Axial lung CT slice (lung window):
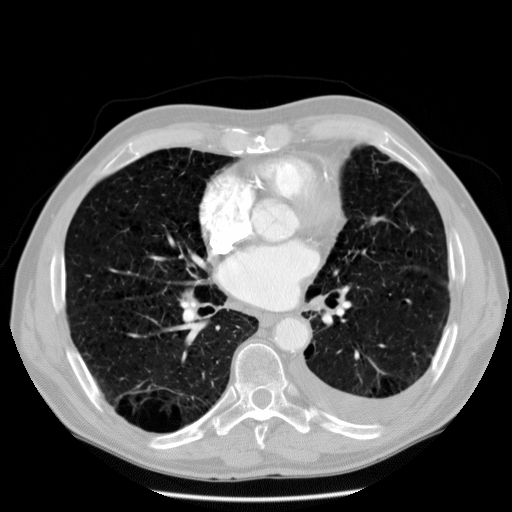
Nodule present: yes
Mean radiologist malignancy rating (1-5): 2